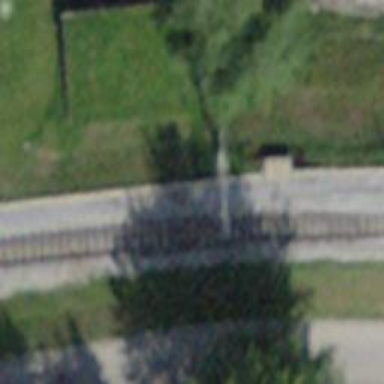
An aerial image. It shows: Narrow-gauge railway track with 1 electrified contact line.